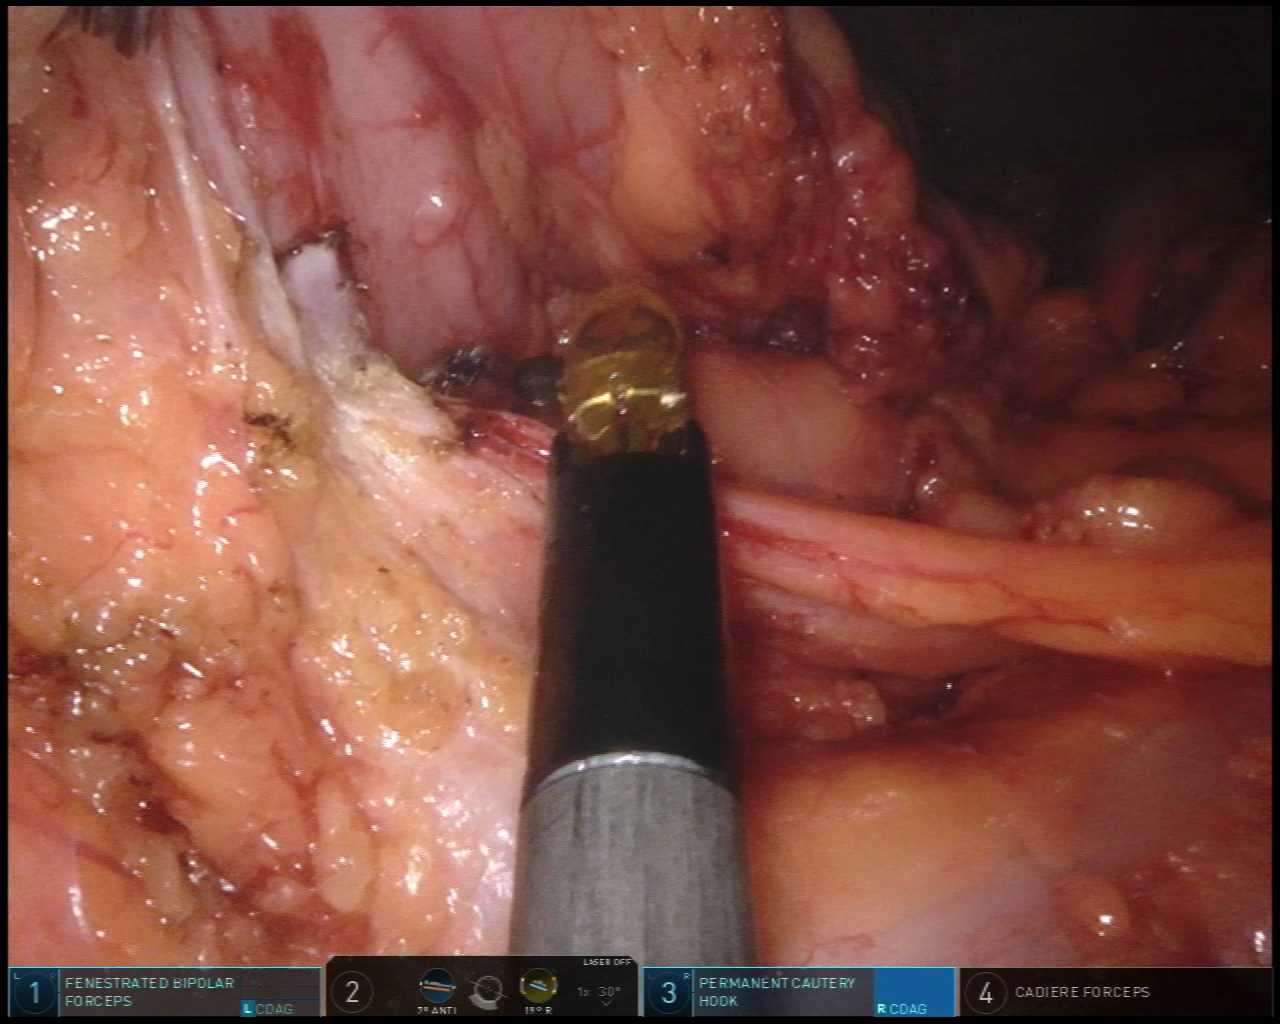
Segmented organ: stomach
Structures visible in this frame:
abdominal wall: yes
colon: yes
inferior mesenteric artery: no
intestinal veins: no
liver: no
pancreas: yes
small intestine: no
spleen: no
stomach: yes
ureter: no
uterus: no
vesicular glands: no